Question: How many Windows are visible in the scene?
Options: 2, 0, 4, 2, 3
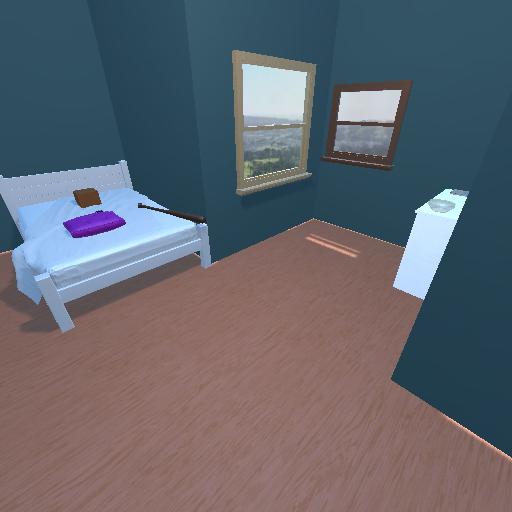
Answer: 2